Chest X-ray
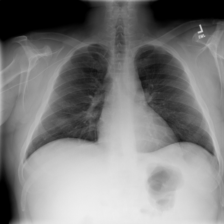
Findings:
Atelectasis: negative
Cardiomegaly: negative
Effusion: negative
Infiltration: negative
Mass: negative
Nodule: negative
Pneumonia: negative
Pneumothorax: negative
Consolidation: negative
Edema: negative
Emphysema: negative
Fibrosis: negative
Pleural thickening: negative
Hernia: negative